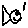
Label: fish